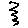
Label: zigzag